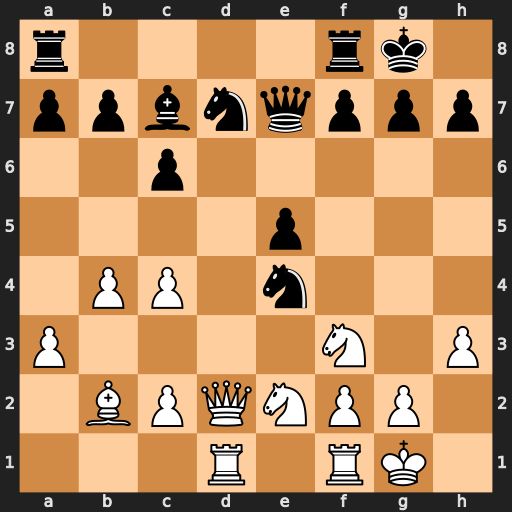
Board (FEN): r4rk1/ppbnqppp/2p5/4p3/1PP1n3/P4N1P/1BPQNPP1/3R1RK1
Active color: w
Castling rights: -
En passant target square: -
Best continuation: Qxd7 Qxd7 Rxd7